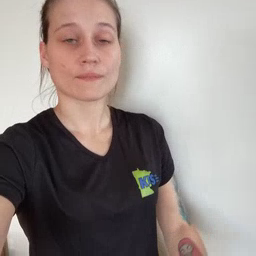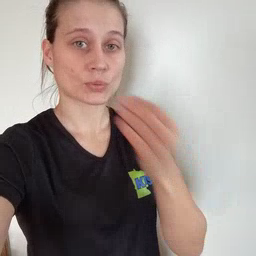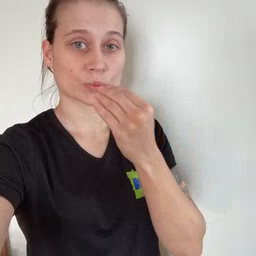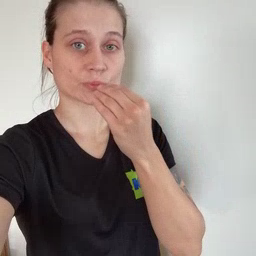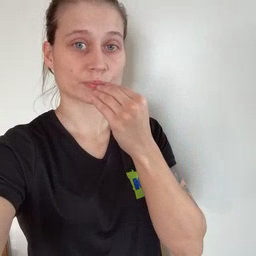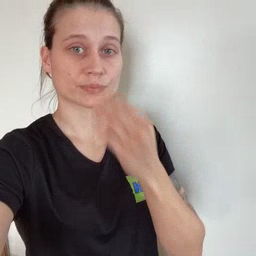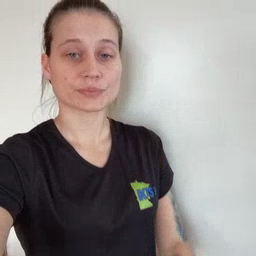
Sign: food